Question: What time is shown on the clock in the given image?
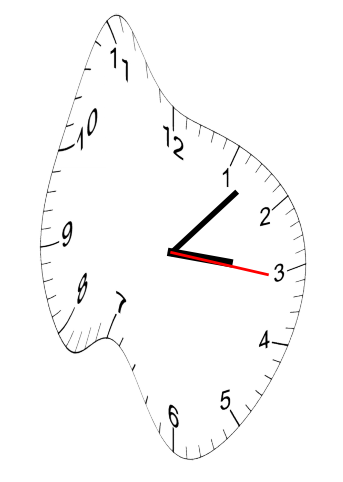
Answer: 03:07:16